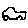
Label: car